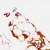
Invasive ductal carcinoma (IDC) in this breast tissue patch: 0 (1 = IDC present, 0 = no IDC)